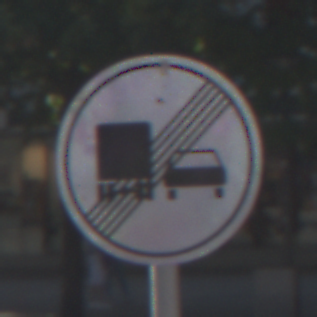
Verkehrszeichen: EndeUeberholverbotKraftfahrzeuge
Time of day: MorningAfternoon
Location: Outdoor (Urban)
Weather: Clear
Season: NotSpecified
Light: Natural